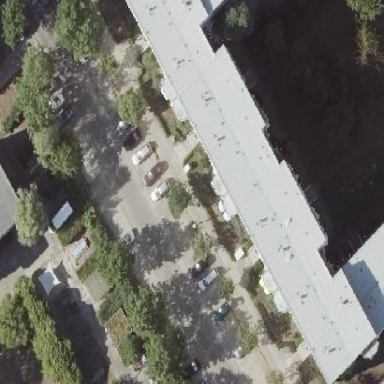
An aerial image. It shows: Apartment building with flat roof.